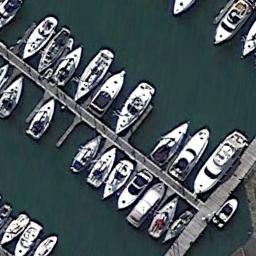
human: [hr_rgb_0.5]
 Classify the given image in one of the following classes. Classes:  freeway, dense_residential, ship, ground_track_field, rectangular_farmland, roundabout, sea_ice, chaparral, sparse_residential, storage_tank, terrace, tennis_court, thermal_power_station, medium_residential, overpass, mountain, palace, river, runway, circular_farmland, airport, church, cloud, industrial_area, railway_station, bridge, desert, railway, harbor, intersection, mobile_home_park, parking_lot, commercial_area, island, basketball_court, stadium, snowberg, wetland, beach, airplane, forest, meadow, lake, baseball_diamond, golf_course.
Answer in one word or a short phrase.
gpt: harbor